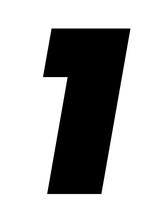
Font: Poppins-BlackItalic